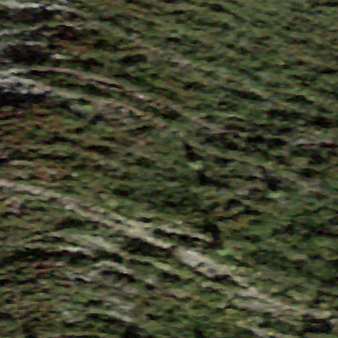
Label: other